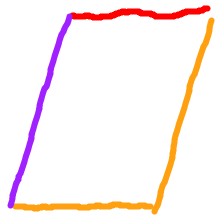
Shape: parallelogram